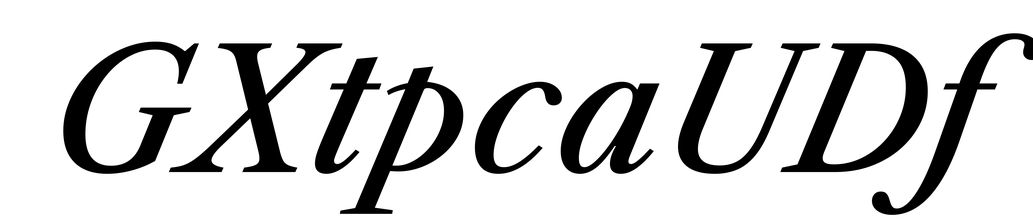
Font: LibreCaslonText-Italic_Medium_Italic